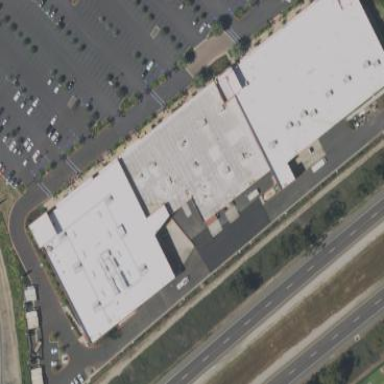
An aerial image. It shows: Building.